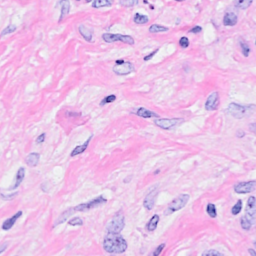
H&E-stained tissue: Breast